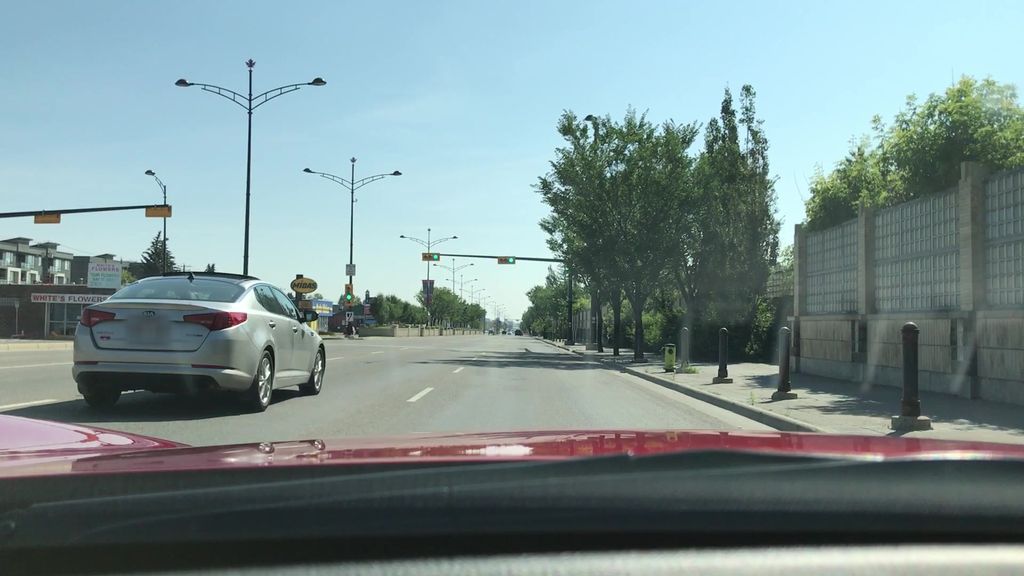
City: calgary